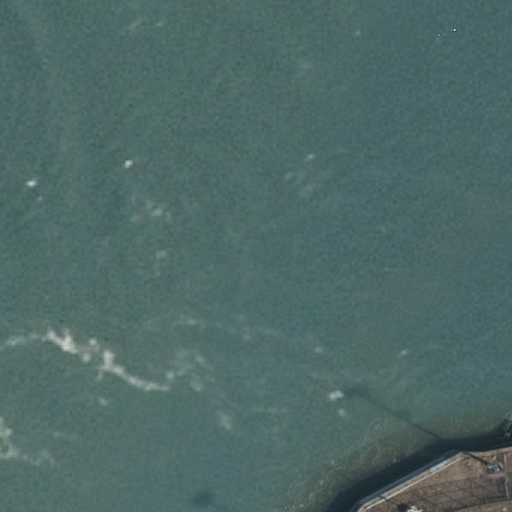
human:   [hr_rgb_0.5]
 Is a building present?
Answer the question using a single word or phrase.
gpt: no

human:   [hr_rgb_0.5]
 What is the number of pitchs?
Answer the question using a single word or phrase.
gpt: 1

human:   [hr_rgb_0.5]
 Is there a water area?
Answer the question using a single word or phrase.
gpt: yes

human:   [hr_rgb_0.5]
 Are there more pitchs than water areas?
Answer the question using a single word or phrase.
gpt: no

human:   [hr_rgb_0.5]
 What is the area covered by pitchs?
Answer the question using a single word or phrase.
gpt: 21m2

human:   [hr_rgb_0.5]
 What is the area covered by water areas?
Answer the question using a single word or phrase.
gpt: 10345m2

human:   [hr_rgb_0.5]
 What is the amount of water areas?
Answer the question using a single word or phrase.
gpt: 1

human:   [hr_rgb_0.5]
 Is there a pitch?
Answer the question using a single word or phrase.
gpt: yes

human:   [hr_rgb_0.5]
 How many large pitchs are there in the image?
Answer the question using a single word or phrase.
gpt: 0

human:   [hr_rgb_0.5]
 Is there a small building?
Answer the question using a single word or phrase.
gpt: no

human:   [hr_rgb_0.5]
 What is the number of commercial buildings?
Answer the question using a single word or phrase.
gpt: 0

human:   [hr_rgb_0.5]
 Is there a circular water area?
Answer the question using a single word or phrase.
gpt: no

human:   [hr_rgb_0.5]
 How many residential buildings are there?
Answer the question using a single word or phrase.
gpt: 0

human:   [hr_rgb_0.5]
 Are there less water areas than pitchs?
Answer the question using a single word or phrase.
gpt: no

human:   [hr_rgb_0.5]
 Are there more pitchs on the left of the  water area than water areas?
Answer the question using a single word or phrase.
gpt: no

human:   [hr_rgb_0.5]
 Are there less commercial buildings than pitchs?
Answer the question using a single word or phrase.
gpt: yes

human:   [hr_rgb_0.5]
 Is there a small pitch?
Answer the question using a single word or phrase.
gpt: yes

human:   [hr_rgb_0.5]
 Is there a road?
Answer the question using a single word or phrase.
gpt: no

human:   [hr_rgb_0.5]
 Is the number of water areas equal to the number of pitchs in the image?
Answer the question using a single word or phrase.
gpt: yes

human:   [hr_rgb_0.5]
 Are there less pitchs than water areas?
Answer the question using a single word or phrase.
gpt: no

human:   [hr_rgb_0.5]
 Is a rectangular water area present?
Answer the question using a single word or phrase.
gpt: no

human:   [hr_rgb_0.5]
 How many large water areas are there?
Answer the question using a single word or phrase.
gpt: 1

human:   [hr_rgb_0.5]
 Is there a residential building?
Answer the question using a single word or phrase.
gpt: no

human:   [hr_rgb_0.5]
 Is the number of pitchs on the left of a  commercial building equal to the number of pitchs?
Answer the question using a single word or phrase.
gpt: no

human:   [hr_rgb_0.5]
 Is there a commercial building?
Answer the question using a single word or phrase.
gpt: no

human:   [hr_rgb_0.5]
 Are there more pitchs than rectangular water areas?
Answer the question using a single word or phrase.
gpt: yes

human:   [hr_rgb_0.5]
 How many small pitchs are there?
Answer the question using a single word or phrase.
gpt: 1

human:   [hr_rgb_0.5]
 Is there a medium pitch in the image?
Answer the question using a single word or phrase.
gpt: no

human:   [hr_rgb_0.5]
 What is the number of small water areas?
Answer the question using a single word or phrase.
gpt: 0

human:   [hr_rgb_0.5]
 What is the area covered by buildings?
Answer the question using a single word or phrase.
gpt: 0m2

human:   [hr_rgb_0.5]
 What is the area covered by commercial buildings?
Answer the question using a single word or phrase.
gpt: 0m2

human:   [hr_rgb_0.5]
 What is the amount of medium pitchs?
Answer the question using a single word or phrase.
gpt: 0

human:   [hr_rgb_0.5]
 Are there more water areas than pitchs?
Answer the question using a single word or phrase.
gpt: no

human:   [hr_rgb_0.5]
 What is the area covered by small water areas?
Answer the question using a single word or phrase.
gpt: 0m2

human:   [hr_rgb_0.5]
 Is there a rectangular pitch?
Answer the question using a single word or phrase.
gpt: yes

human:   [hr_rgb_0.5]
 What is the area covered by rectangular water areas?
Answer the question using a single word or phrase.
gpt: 0m2

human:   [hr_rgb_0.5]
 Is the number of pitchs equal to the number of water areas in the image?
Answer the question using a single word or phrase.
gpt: yes

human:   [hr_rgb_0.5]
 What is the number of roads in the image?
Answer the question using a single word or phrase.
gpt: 0

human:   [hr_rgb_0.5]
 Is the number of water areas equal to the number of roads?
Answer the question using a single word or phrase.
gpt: no

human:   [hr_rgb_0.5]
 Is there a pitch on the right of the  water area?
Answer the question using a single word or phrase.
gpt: yes

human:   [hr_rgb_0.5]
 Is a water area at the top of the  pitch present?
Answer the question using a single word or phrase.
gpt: no

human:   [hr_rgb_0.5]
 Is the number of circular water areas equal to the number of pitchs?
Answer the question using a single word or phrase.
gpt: no

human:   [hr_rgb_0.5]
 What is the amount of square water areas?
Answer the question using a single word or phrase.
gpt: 0

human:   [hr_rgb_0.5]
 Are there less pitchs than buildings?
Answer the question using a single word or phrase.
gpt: no

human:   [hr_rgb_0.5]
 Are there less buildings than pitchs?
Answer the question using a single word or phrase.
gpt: yes

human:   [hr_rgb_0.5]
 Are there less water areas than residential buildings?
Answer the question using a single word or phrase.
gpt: no

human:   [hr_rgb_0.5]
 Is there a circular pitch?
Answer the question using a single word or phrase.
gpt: no

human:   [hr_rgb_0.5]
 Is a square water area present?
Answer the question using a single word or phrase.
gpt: no

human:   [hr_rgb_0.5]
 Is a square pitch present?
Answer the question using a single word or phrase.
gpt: no

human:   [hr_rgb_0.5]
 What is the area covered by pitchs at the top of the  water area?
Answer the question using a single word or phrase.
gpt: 0m2

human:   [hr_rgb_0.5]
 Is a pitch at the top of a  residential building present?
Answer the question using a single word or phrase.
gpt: no

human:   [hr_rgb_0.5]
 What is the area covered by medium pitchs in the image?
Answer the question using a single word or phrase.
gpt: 0m2

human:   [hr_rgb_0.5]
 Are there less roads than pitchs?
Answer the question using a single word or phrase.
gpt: yes

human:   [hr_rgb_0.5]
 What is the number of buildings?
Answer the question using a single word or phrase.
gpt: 0

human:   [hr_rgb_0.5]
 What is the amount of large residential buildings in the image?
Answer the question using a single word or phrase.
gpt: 0

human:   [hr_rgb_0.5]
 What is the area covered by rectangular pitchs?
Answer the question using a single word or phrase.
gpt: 21m2

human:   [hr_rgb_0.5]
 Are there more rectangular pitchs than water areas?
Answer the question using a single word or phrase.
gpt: no

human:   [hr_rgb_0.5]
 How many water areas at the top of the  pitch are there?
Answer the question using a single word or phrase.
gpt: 0

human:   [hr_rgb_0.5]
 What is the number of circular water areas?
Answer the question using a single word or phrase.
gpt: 0

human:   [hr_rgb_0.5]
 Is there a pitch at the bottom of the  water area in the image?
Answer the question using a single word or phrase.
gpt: yes

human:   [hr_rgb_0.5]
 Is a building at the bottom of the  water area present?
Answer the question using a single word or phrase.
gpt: no

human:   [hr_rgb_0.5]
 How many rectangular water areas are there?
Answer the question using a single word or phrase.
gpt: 0

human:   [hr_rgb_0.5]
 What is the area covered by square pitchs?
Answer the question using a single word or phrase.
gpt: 0m2

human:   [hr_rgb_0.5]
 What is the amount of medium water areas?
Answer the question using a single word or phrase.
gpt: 0